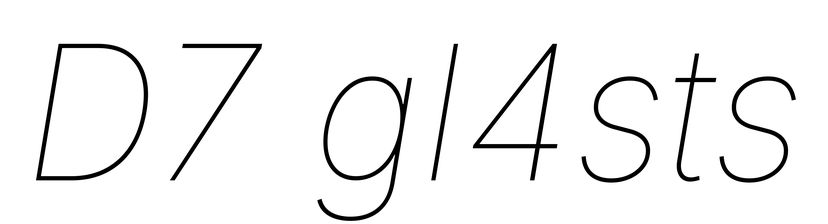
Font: Inter-Italic_Thin_Italic